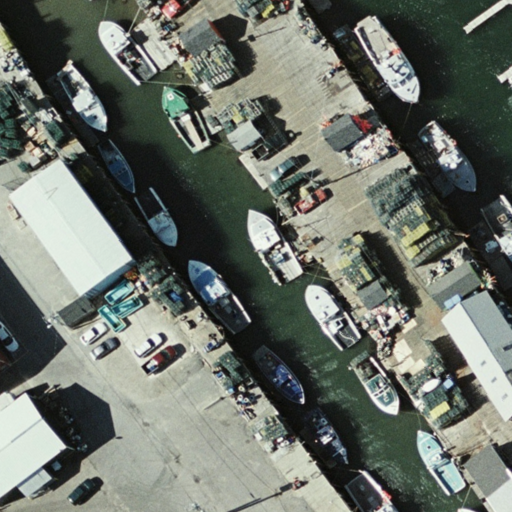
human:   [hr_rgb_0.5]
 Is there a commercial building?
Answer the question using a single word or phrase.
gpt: no

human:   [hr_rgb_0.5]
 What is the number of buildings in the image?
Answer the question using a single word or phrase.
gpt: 4

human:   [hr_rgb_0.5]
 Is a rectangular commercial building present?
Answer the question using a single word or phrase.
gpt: no

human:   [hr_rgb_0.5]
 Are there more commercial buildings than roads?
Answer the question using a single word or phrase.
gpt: no

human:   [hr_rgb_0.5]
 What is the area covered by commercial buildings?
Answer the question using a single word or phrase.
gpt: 0m2

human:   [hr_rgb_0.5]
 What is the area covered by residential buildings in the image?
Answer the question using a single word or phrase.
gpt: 2006m2

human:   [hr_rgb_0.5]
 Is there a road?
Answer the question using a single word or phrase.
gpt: yes

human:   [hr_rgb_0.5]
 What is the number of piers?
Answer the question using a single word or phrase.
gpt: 2

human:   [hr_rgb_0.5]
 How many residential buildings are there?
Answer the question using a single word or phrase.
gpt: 4

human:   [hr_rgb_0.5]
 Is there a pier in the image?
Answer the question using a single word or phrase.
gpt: yes

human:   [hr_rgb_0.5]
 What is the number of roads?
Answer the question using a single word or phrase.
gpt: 2

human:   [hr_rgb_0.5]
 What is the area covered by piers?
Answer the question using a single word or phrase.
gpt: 608m2

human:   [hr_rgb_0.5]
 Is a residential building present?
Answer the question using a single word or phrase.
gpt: yes

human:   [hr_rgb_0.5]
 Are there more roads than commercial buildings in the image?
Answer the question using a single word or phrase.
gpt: yes

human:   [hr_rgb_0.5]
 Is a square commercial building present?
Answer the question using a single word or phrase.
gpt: no

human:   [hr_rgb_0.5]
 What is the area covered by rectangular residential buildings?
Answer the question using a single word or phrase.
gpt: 1535m2

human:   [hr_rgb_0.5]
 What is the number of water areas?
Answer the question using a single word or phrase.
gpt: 0

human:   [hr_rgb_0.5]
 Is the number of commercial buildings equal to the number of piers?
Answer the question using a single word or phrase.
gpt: no

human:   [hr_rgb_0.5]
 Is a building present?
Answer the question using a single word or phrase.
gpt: yes

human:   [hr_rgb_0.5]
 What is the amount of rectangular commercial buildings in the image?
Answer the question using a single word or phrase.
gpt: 0

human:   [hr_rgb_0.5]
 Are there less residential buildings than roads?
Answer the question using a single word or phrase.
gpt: no

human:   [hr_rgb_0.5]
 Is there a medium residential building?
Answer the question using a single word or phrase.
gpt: yes

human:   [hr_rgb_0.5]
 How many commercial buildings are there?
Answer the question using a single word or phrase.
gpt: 0

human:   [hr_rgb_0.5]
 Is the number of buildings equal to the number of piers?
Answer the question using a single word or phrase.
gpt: no

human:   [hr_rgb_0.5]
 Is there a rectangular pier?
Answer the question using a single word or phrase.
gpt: yes

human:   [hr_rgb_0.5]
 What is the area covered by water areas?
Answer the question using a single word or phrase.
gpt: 0m2

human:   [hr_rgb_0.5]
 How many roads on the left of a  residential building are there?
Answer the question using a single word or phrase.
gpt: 0

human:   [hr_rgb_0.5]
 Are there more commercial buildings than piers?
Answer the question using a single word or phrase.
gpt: no

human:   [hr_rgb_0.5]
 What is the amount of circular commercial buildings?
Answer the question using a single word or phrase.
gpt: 0

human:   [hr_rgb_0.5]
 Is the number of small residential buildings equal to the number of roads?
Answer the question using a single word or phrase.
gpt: no

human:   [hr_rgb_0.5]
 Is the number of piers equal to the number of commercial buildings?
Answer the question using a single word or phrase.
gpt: no

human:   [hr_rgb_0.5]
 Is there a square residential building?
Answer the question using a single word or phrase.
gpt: no

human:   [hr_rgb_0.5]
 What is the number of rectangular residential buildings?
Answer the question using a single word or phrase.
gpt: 3

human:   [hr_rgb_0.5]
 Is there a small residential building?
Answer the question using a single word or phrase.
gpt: yes

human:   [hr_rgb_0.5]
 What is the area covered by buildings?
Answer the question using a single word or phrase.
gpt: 2006m2

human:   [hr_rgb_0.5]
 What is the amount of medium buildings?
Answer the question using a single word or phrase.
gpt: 2

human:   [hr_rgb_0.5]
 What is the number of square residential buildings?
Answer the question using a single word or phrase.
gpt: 0

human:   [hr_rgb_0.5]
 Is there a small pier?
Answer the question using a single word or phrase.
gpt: yes

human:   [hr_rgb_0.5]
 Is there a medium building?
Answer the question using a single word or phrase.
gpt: yes

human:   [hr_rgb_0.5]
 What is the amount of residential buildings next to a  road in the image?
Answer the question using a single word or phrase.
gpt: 4

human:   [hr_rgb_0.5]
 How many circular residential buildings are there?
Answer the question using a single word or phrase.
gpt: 0

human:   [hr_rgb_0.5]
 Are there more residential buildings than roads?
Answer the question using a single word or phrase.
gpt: yes

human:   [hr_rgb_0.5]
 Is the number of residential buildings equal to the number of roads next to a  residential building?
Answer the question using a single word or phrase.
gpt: no

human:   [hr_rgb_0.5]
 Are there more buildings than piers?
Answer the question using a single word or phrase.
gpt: yes

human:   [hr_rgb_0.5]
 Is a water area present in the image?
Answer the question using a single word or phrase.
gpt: no

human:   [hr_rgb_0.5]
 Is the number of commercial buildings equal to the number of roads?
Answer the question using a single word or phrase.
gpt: no

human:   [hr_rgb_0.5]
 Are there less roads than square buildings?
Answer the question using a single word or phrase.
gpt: no

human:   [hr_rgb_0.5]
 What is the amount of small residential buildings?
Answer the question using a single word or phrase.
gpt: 1

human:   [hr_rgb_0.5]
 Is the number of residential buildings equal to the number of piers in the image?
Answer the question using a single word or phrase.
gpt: no

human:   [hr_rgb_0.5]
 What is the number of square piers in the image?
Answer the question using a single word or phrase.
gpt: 0

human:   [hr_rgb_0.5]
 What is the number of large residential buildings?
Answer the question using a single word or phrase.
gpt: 1

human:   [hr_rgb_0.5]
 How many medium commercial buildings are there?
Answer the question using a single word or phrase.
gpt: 0

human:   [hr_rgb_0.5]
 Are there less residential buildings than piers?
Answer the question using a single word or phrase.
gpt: no

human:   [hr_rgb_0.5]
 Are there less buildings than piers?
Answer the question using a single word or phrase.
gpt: no

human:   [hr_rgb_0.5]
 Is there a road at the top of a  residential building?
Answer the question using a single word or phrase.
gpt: yes

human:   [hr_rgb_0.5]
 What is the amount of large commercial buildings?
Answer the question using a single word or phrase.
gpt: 0

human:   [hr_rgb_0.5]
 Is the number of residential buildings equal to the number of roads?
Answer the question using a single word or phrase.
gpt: no

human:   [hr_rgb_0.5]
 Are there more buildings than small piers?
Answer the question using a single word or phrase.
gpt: yes

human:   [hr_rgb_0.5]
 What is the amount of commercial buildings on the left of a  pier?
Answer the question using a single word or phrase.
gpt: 0

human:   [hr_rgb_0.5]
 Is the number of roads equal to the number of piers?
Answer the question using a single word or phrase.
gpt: yes

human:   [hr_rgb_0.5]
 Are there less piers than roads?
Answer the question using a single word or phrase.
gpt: no

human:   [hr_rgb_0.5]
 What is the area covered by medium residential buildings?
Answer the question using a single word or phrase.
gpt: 825m2

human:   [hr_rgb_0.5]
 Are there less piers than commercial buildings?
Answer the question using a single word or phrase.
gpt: no

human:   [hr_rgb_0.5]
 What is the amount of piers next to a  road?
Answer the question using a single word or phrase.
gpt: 2